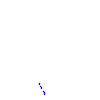
Particle: proton